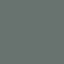
Land use / land cover: SeaLake